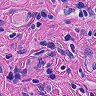
Metastatic tissue present: yes